Aerial crown-view tile of a tropical tree (Barro Colorado Island, Panama), acquired 20250217:
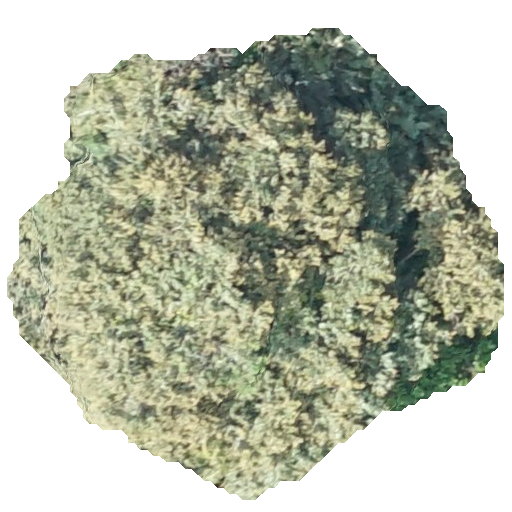
Species: Luehea seemannii
GBIF accepted scientific name: Luehea seemannii
Crown area: 240.819 m²